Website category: camera
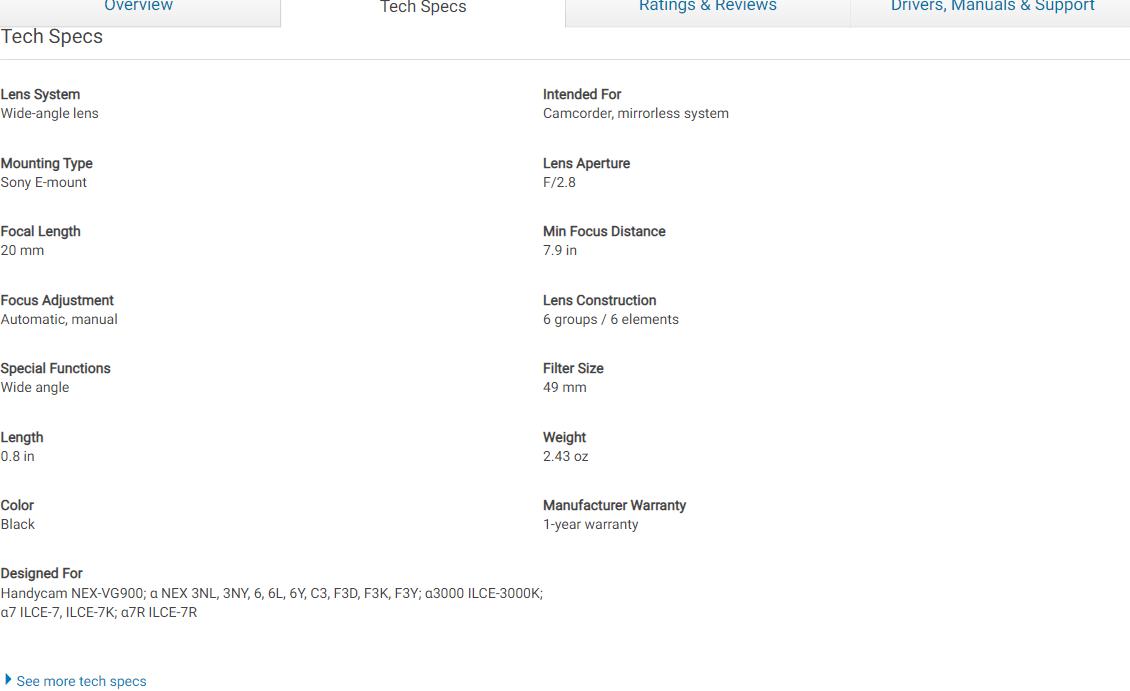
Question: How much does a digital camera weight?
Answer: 2.43 oz

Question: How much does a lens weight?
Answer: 2.43 oz

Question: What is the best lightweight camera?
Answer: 2.43 oz

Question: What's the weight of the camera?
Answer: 2.43 oz

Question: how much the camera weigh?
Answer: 2.43 oz

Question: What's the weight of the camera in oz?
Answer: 2.43 oz

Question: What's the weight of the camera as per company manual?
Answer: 2.43 oz